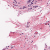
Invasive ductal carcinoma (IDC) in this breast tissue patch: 1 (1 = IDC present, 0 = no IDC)